Question: I am writing a simple assembly program which has to subtract 3 integers, using only 16 bit registers. Then I have to call DumpRegs to show the output.
I am using Microsoft Visual Studio 2013.
My code:
'''
INCLUDE Irvine32.inc
.386
.model flat, stdcall
.stack 4096
ExitProcess PROTO, dwExitCode:DWORD
.data
integerOne WORD 10 ; 16 bit WORD integerOne with the value 10
integerTwo WORD 3 ; 16 bit WORD integerTwo with the value 3
integerThree WORD 5 ; 16 bit WORD integerThree with the value 5
finalAnswer WORD ? ; 16 bit WORD finalAnswer with a unknown value
; to store the subtraction answer
.code ; Start of the code section
main PROC ; Main Procedure Start
mov EAX, 0 ; Moves 0 into the EAX register
mov AX, integerOne ; Loads the AX register with integerOne (10)
sub AX, integerTwo ; Subtracts integerTwo (3) from the AX register
sub AX, integerThree ; Subtracts integerThree (5) from the AX register
mov finalAnswer, AX ; Moves the contents of the AX register into finalAnswer
call DumpRegs ; Outputs the registers
INVOKE ExitProcess,0
main ENDP
END main
'''
The error I am getting when I am starting without Debugging is the following:
'''
Error 2 error MSB3721: The command "ml.exe /c /nologo /Zi /Fo"Debug\Subtracting Three Integers.obj" /W3 /errorReport:prompt /Ta"Subtracting Three Integers.asm"" exited with code 1. C:\Program Files (x86)\MSBuild\Microsoft.Cpp\v4.0\V120\BuildCustomizations\masm.targets 50 5 CSE 210 Assignment 2
'''
I also get a warning:
'''
Warning 1 warning A4011: multiple .MODEL directives found : .MODEL i C:\Users\Tapan\Desktop\Desktop Files\VS\CSE 210 Assignment 2\Subtracting Three Integers.asm 14 1 CSE 210 Assignment 2
'''
This program ran fine yesterday, here is the output window screenshot:

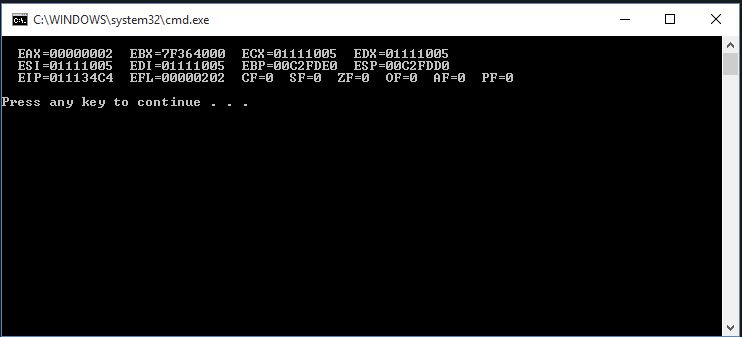
Answer: When using Kip's Irvine Win32 library and you do this:
'''
INCLUDE Irvine32.inc
'''
You are implicitly doing this under the hood:
'''
.386
.model flat, stdcall
.stack 4096
'''
By doing 'include irvine32.inc' AND doing the above 3 lines you are defining these options twice. The Microsoft Assembler sees this as an error. This was suggested in this somewhat cryptic error message where it complained about multiple '.model' directives being defined:
'''
warning A4011: multiple .MODEL directives found : .MODEL i C:\Users\Tapan\Desktop\Desktop Files\VS\CSE 210 Assignment 2\Subtracting Three Integers.asm 14 1 CSE 210 Assignment 2
'''
I believe that to avoid this problem when using 'include irvine32.inc' you simply remove all three of the following lines and just include :
'''
.386
.model flat, stdcall
.stack 4096 ; If a bigger stack is needed(>4096) then define it to be larger
'''